Aerial crown-view tile of a tropical tree (Barro Colorado Island, Panama), acquired 20241216:
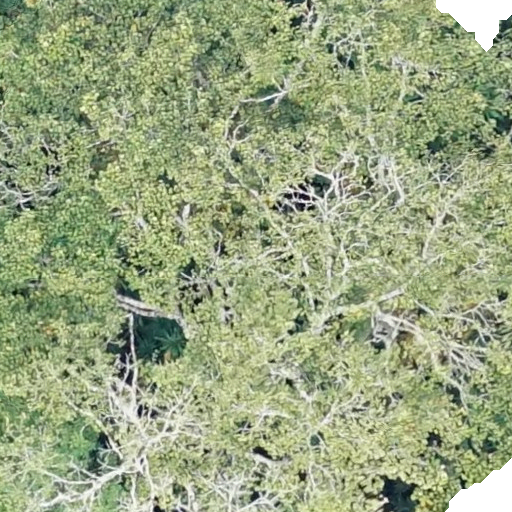
Species: Sterculia apetala
GBIF accepted scientific name: Sterculia apetala
Crown area: 626.573 m²